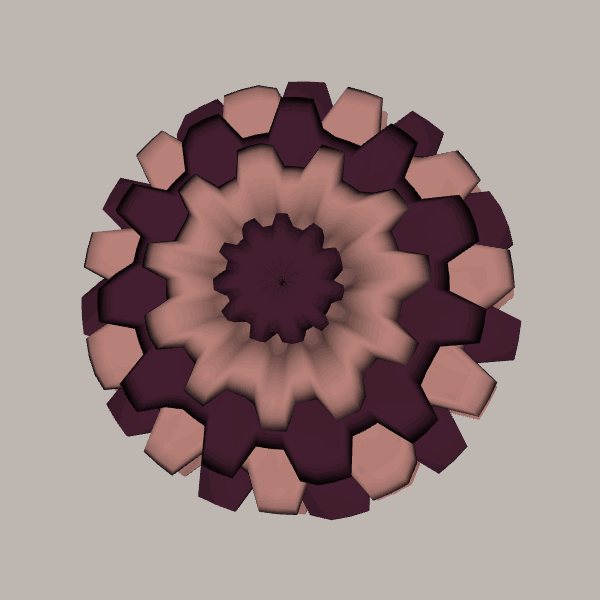
Background: light